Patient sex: F
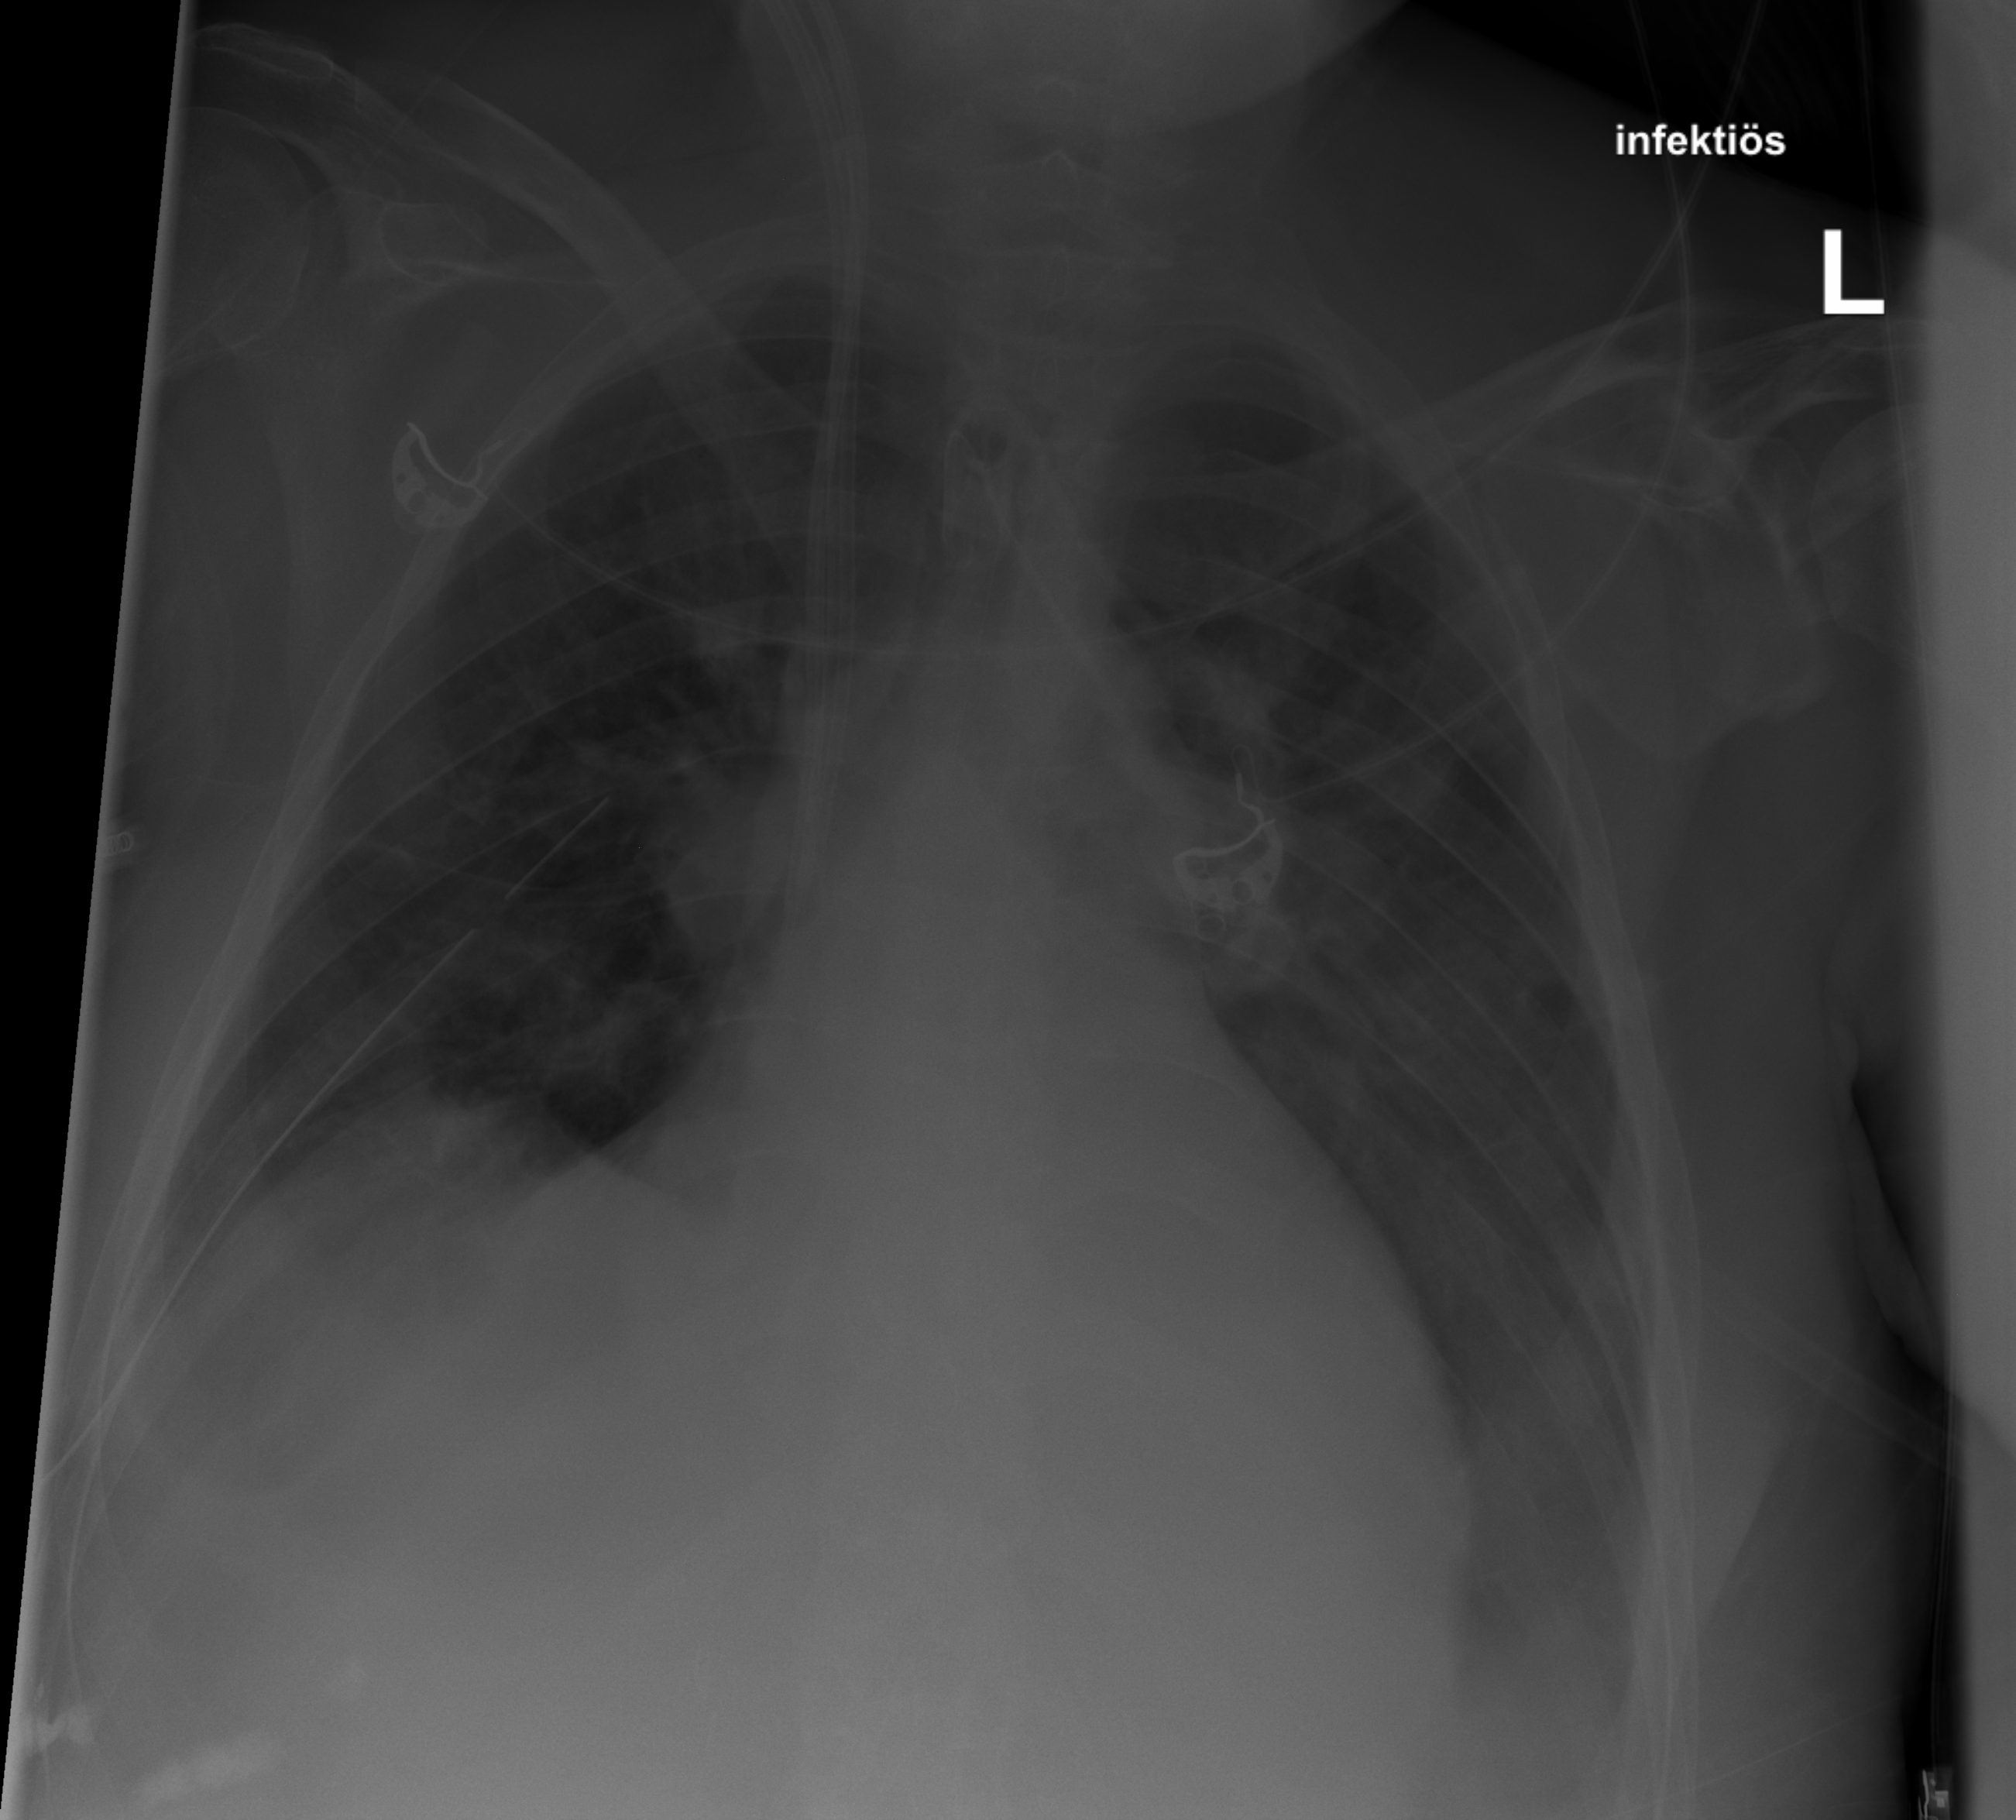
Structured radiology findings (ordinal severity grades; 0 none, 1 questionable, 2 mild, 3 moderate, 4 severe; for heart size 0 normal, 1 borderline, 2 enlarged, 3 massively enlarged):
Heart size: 2
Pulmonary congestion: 0
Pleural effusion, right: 2
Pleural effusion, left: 2
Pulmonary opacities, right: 0
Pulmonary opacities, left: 0
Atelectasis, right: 1
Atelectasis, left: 2